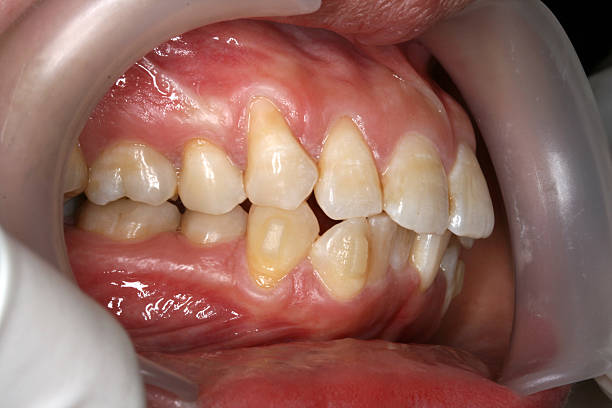
Condition: Gingivitis